Question: I am trying to find a way to create a random closed smooth path ('CGPath' or 'UIBezierPath'). I have read about the <URL> and tons other articles about Bezier paths but it does not seem to fit to what I try to achieve.
I thought about creating a circle CGPath. Then I would multiplicate the path by a function that would distort the positions of the points say, sine or cosine. However I don't know if this is the right direction to go since the path would not have a random shape.
'''
CGMutablePathRef circle = CGPathCreateMutable();
CGPathAddArc(circle, nil, 0.0f, 0.0f, 100.0f, 2 * M_PI, 0.0f, true);
...
CGPathRelease(circle);
'''
It would be great if anyone could point me in a right direction how to start implementing it. Example of a path I am trying to generate:

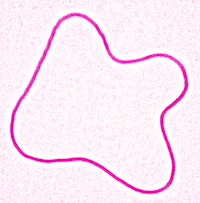
Answer: What you've drawn looks like a distorted circle.
Assuming that's what you are after, here is what I would do:
Write code that steps an angle from 0 to 2pi by a fixed number of steps. (Try 8) Have the angle vary by some small random amount less than +- pi/steps.
Pick a base radius that is somewhat less than 1/2 the length of a side of the enclosing square, so there is room to make your points go inside or outside the base radius without going outside your bounding square. Try 3/8 of your bounding box length.
For each slightly randomized angle value along the circle, calculate a radius value that is base radius +- a random value from 0 to base radius/2.
Use sine and cosine to convert your angle and radius values into x and y coordinates for a point.
Add each point to an array. If you use those points to create a closed path, it would give you an 8-sided irregular non-selfintersecting polygon that is a distorted circle.
Now use those points as the control points for a Catmull-Rom spline to turn it into a smooth curve.
EDIT: I created a project on github called <URL> that does what I describe above, as well as another approach:
Break the square area into a 3x3 grid of smaller squares. Ignore the center square.
Walk around the 8 remaining squares clockwise. For each square, pick a random x/y coorindate inside the square (but prevent it from getting too close to the edges.)
Create closed UIBezierPath connecting the 8 points in order.
Use Catmull-Rom smoothing to turn the irregular octagon into a smooth curve.
Yet a third approach would probably be even simpler:
Use a circular layout like in the first approach outlined above. Pick random control points. But then instead of using Catmull-Rom splines, bisect the angle between each pair of endpoints on the distorted circle and add a control point for a quadratic Bezier curve, also with a randomized radius value. So as you walk around the circle, you'd have alternating endpoints and control points. You might need to add some constraints to the bezier control points so you don't have "kinks" in your curved shape (In order to avoid kinks, the control points for neighboring Bezier curves need to follow a line through the shared end-point of the two curves.)
---
Here are a couple of sample images from the RandomBlobs project. The images I've uploaded are scaled down. The program optionally shows the control points it uses to generate each image, but you can't really see the control points in the scaled-down image.
First, a circle-based blob (using the first method that Josh Caswell and I suggested):

In that picture, the starting circle shape is shown in light gray:
And second, a blob based on the second square-based technique I described:

And in that picture, the grid of squares is shown for reference. The shape is based on a random point in each of the points in the grid (excluding the center square).